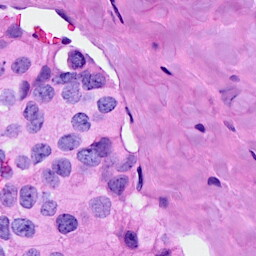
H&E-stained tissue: Breast